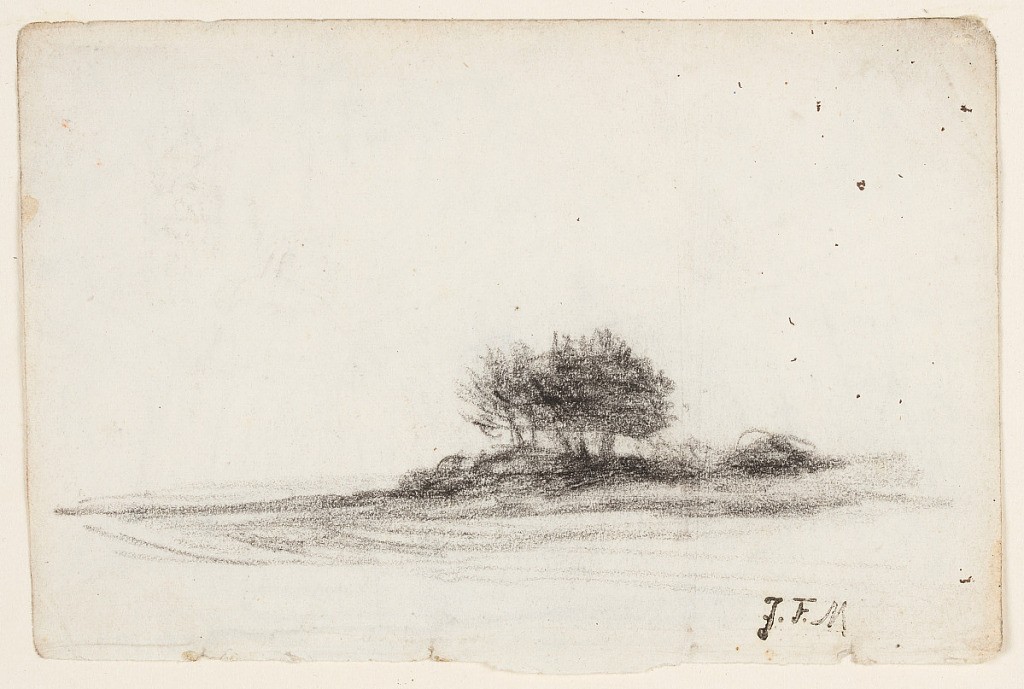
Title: Landscape
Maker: Jean-Francois Millet, French, 1814 – 1916
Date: ca. 1870
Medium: Charcoal on paper
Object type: Drawing
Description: Horizontal rectangle. A brief sketch of a flat landscape, with a clump of trees dominating the center foreground of the composition.